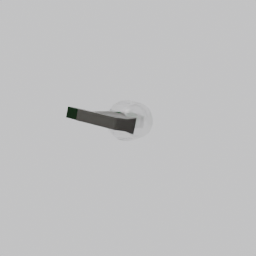
Label: tools